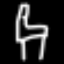
Label: chair